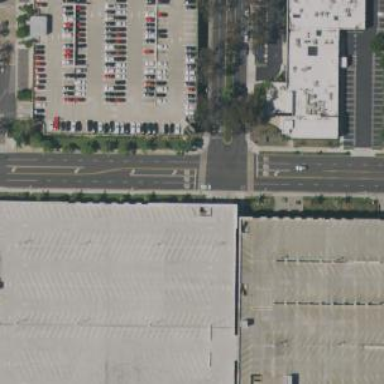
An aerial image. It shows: Multi-storey parking lot with asphalt surface.